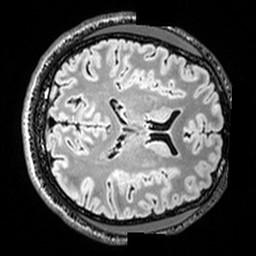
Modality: T2w
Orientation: axial
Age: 24
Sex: male
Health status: healthy
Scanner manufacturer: siemens
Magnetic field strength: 3 T
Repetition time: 5 s
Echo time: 0.397 s